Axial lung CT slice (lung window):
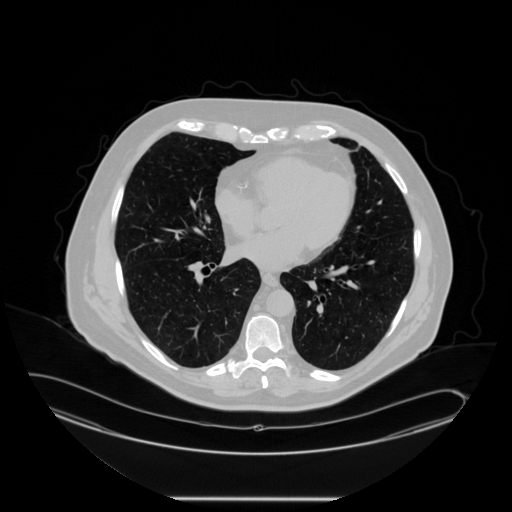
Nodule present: no